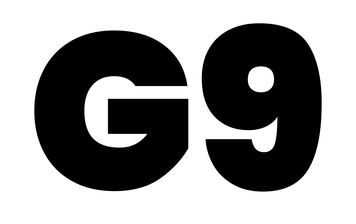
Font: Poppins-Black